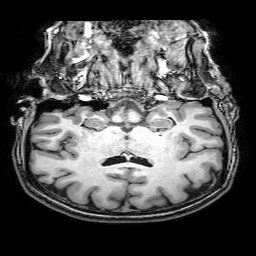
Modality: T1w
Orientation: sagittal
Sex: female
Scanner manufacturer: philips
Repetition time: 0.008097 s
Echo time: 0.00371 s